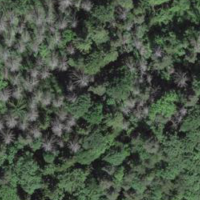
EUNIS habitat code: 43
Species observed at this site:
Lonicera acuminata